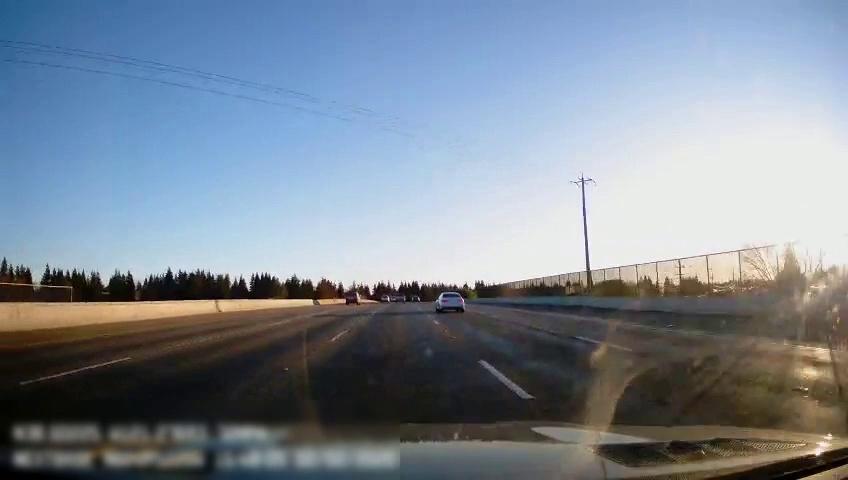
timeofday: Day
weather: Sunny
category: Drivable Space
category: Vehicles | SUV
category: Vehicles | Car
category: Lanes | Alternate Lane
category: Lanes | Alternate Lane
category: Lanes | Current Lane
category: Lanes | Current Lane
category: Lanes | Alternate Lane
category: Lanes | Alternate Lane